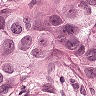
Metastatic tissue present: yes